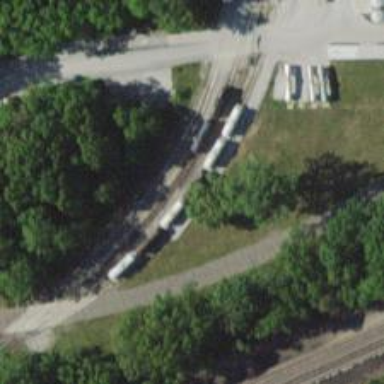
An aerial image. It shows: Rail spur service.